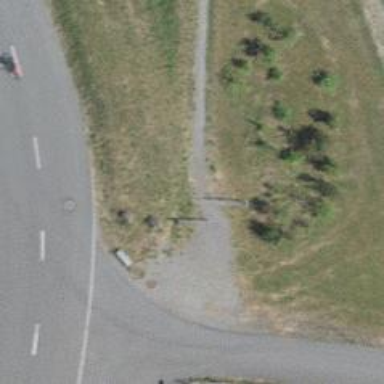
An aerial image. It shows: Cycle barrier.